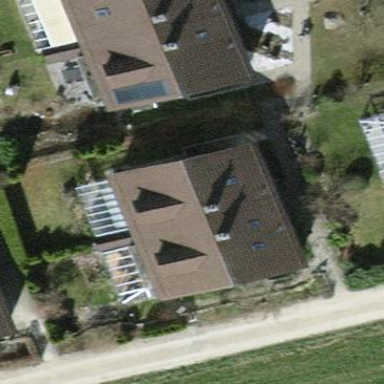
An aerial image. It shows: Semidetached house with gabled roof.